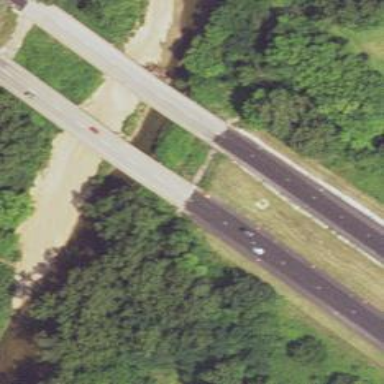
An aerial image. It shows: Motorway bridge.